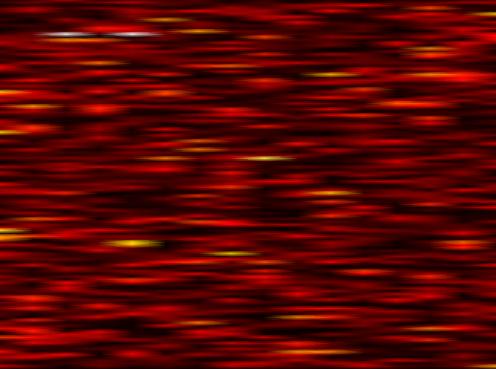
Label: UFMC